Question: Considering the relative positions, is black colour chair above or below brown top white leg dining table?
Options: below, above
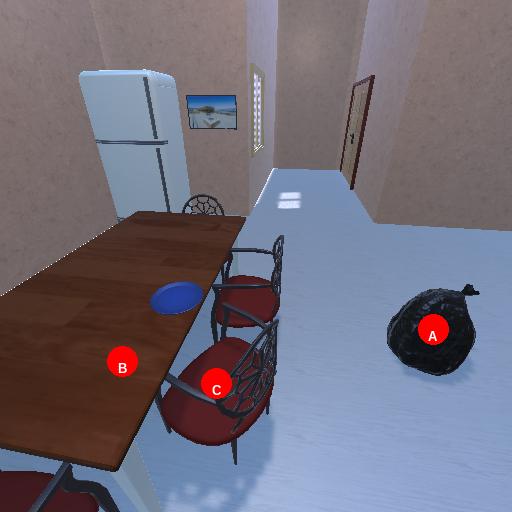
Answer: below